Question: I know there is possibility to merge gridview columns but my requirement is some thing different from that I would like to have my gridview as follows

Is it possible to do and also I would like to bind the string values which i will get in a string array.. I would like to create the grid view dynamically and bind the data as per the strings I have is it possible to do.
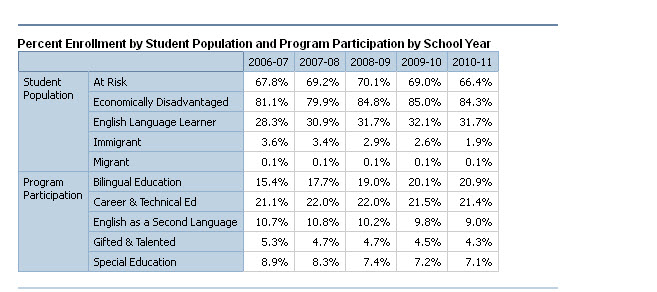
Answer: I had similar situation and ask <URL> out.